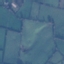
Label: Pasture